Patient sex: F
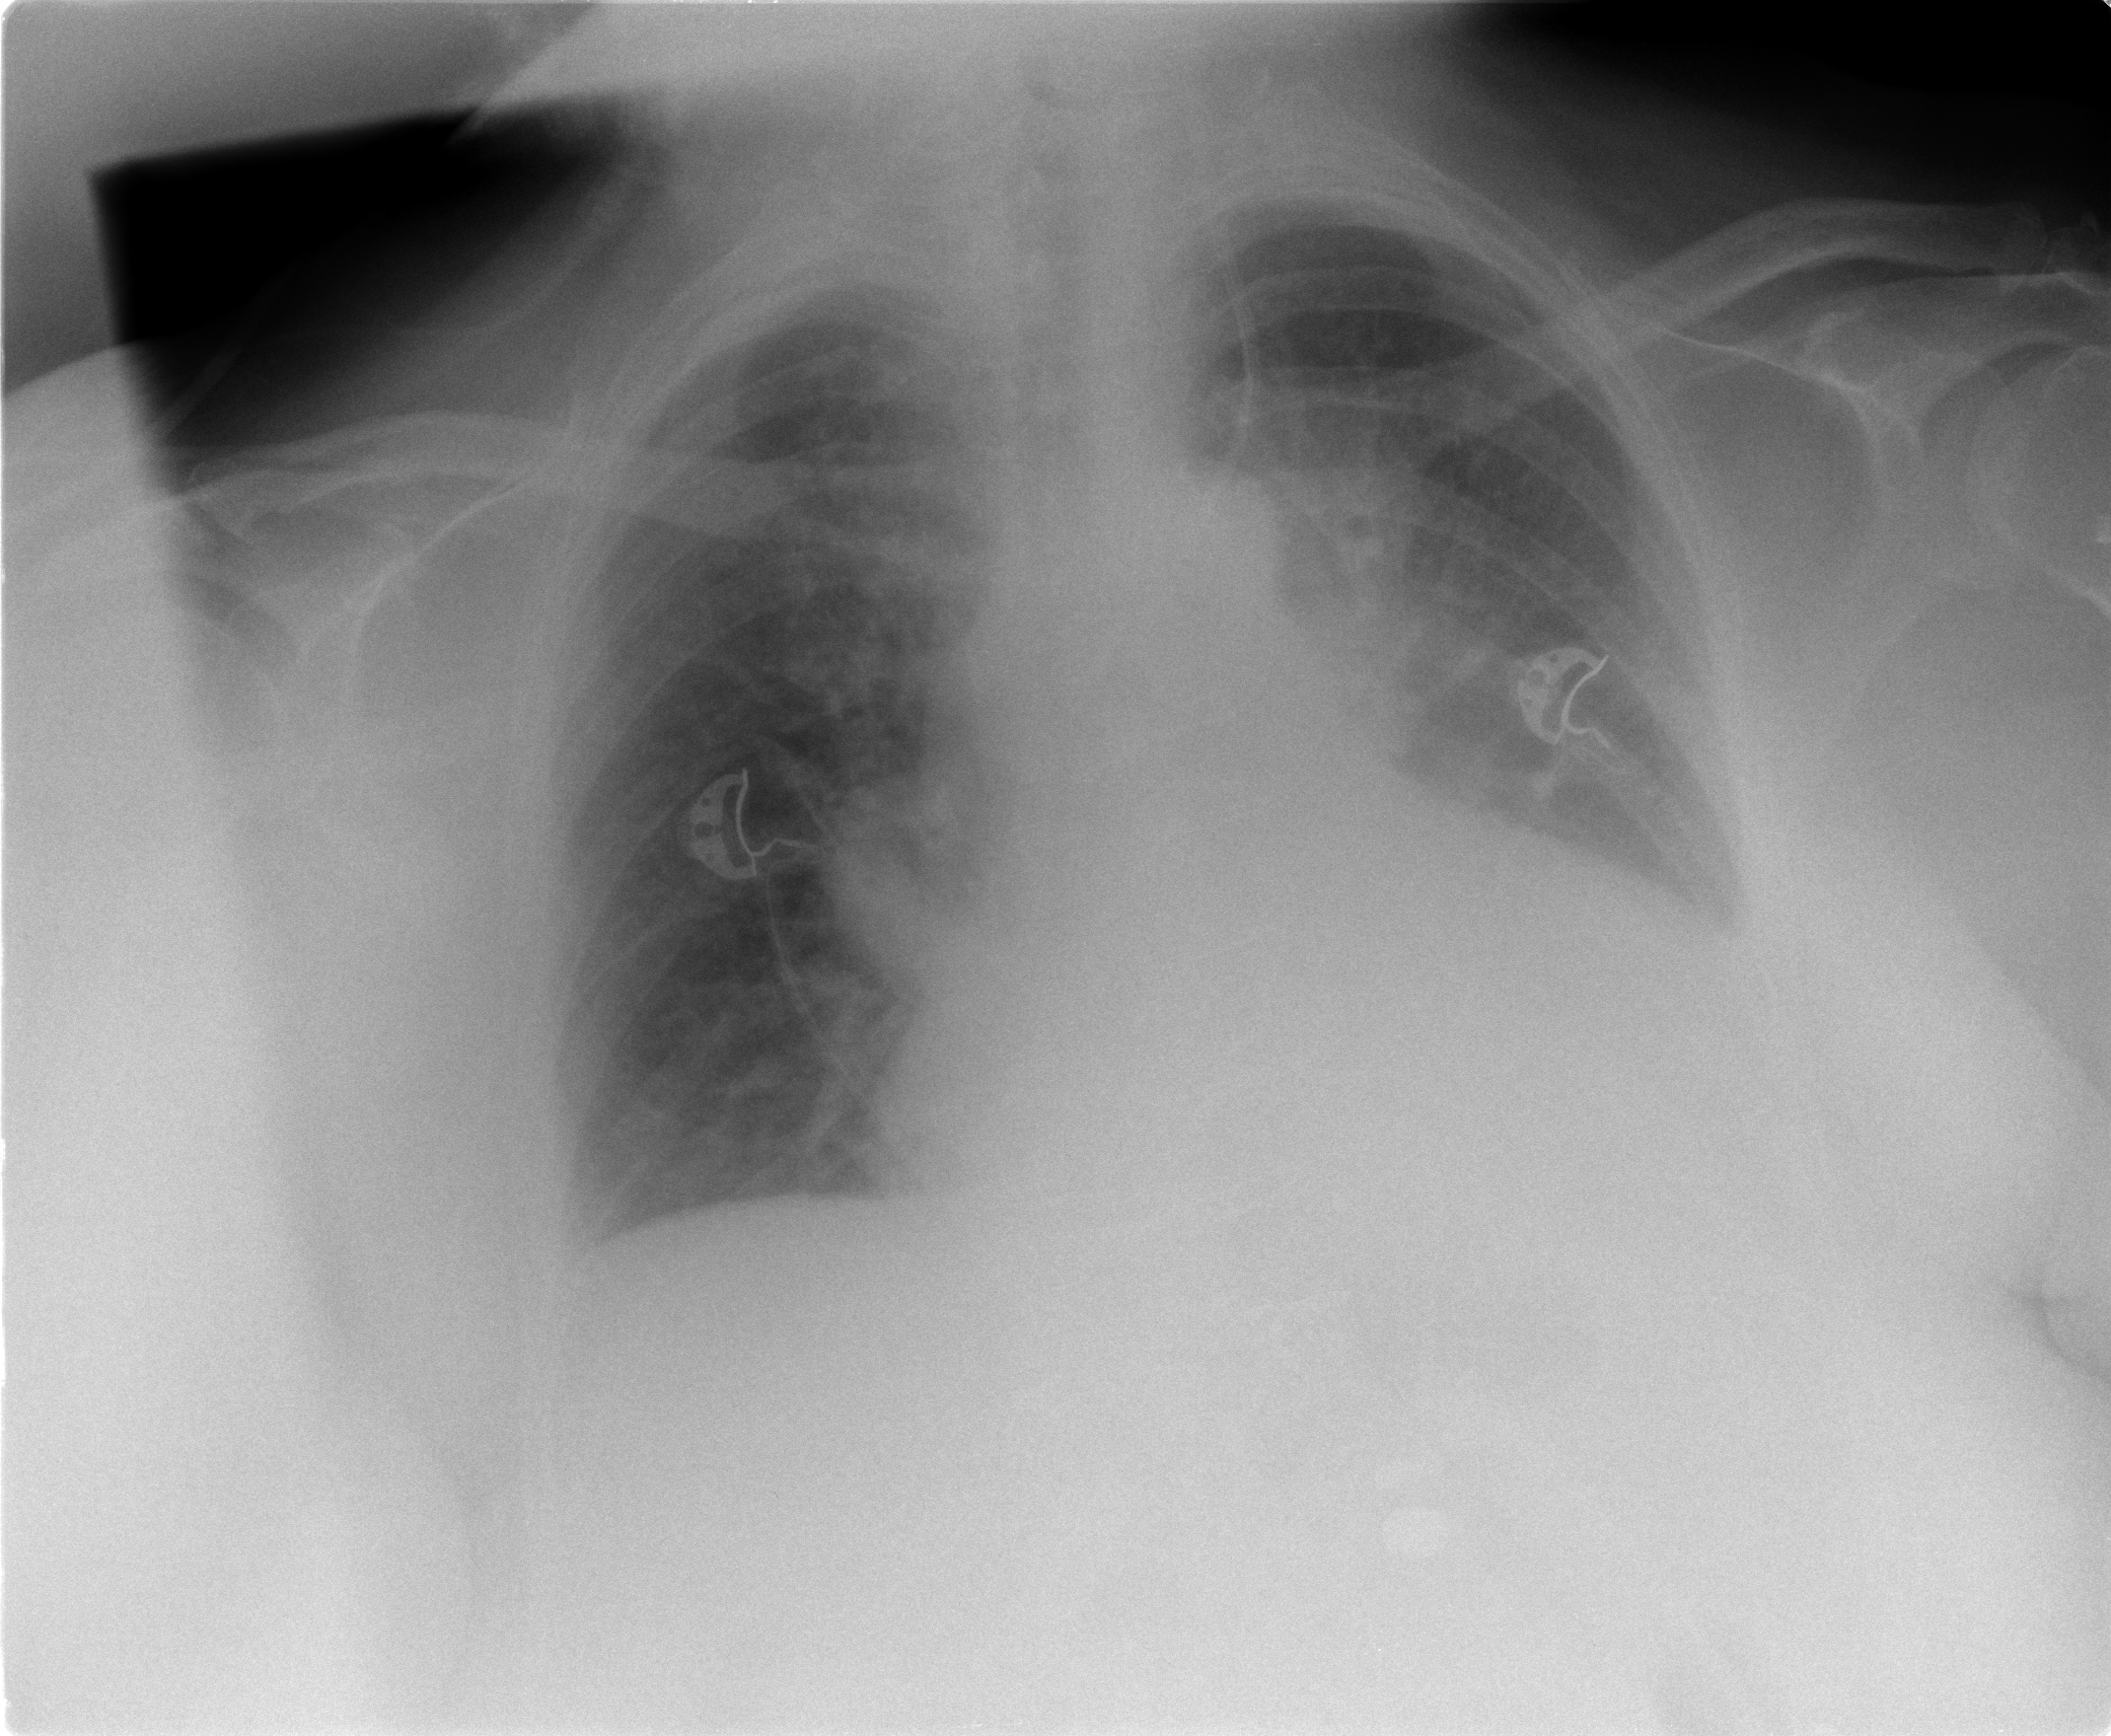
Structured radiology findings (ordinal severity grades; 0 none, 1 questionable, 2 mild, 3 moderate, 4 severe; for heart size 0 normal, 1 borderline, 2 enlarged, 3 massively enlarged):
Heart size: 3
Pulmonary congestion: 2
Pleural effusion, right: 0
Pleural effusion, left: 1
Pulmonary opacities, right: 0
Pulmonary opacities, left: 0
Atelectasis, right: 0
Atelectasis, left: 0